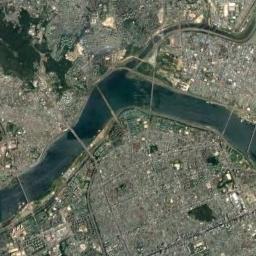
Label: river